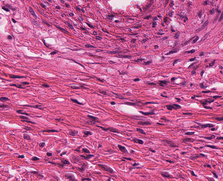
Tumor epithelial tissue: no
Tumor-associated stroma tissue: yes
Normal tissue: no